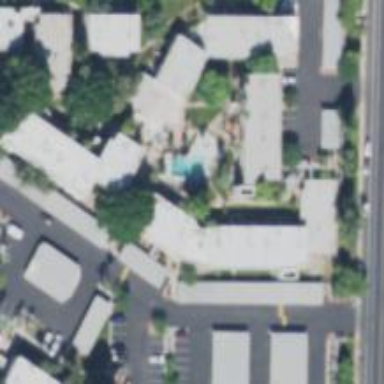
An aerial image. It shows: Swimming pool located in leisure land.